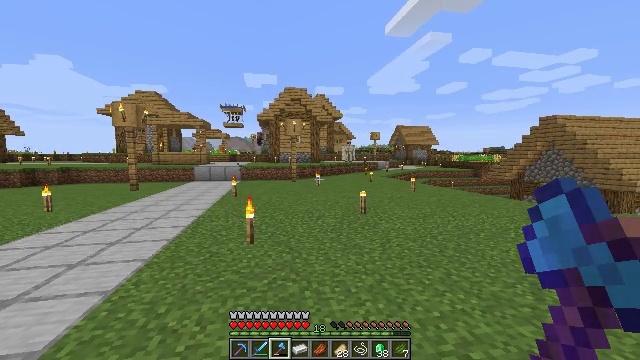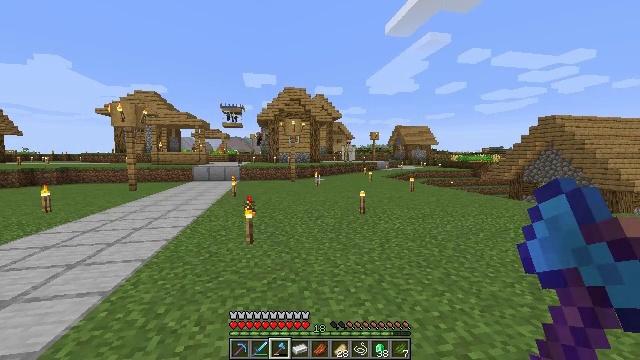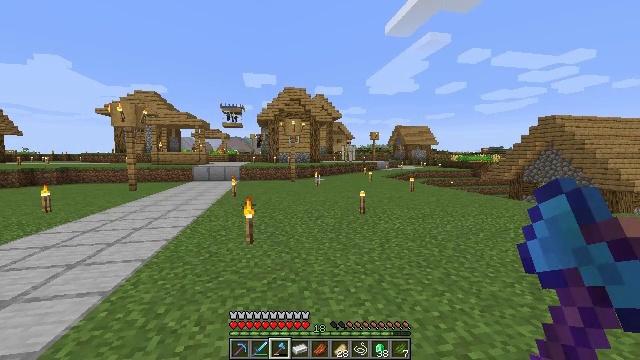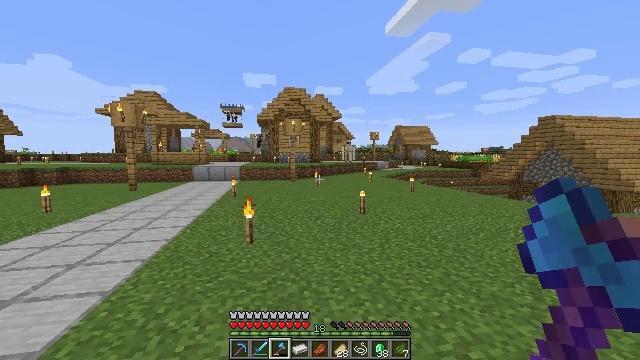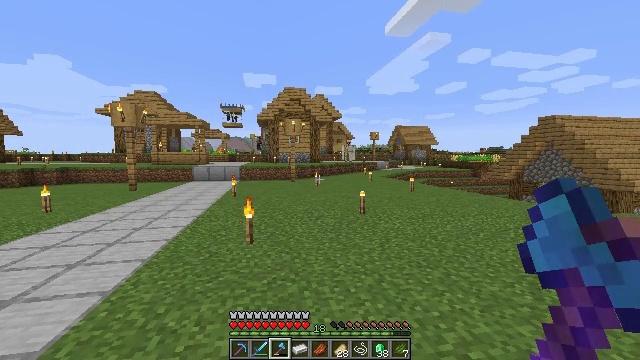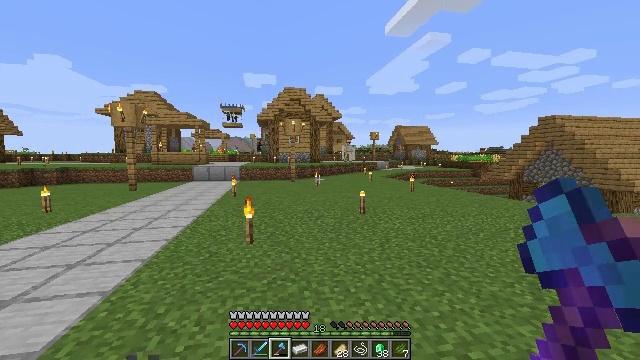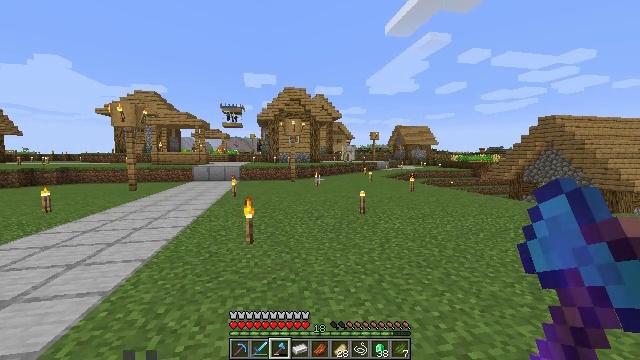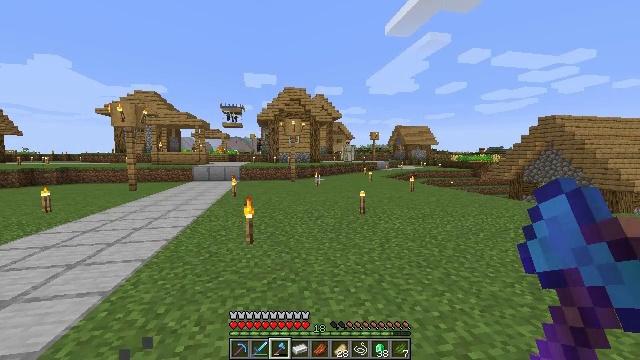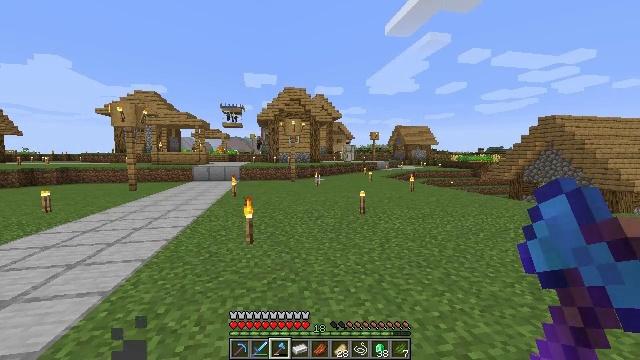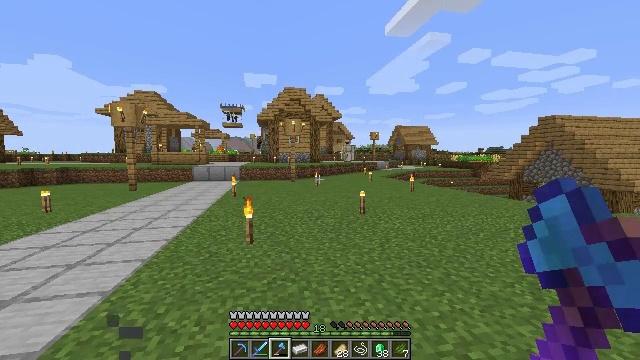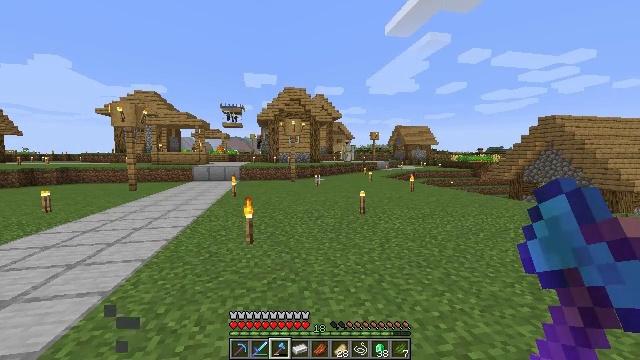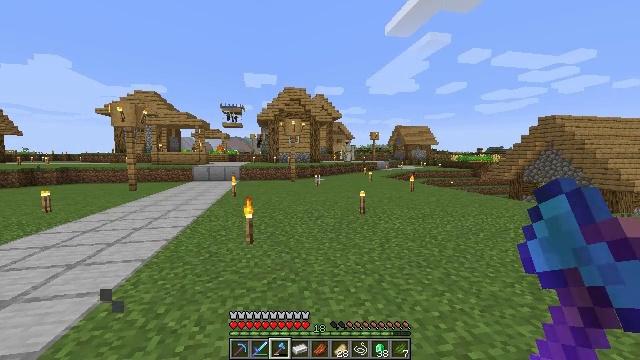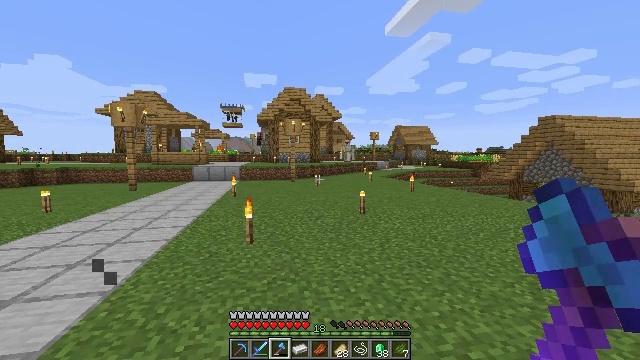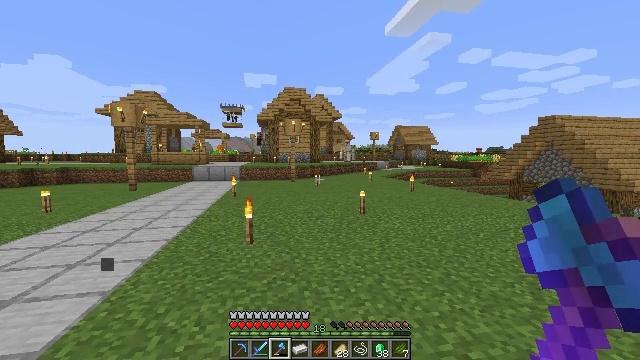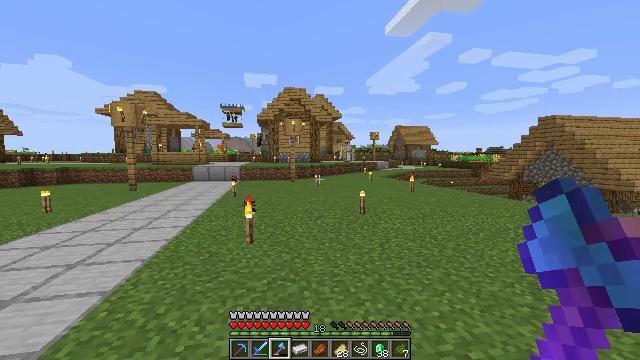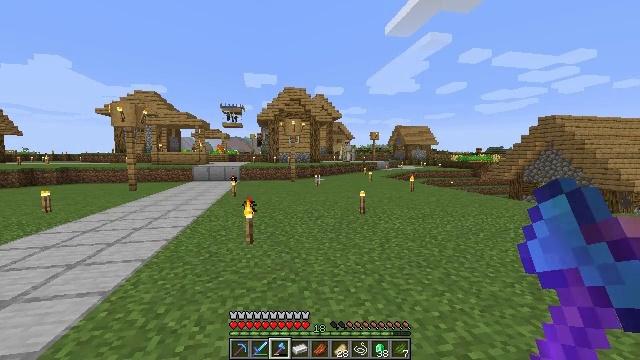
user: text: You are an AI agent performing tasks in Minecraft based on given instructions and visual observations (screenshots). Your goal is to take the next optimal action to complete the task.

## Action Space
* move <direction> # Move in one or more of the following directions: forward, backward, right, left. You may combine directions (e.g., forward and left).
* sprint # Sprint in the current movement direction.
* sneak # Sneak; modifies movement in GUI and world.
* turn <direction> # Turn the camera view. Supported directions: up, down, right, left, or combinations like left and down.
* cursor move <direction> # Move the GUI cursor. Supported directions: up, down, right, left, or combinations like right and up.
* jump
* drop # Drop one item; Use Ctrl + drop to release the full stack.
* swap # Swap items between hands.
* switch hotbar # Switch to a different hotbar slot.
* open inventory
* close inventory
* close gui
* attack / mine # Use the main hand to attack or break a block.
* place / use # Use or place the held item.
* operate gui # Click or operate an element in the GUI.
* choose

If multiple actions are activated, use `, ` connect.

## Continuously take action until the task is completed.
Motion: motion action
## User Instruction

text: Craft a green dye.
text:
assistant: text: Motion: no_op
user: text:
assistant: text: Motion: no_op
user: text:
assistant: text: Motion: no_op
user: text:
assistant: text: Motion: no_op
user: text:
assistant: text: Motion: no_op
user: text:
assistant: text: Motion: no_op
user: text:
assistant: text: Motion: no_op
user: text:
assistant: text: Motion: no_op
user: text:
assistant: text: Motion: no_op
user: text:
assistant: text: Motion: no_op
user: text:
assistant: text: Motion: no_op
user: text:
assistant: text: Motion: no_op
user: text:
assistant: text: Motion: no_op
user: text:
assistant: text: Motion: no_op
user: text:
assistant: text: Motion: no_op
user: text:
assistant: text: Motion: no_op
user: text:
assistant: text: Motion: no_op
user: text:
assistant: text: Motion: no_op
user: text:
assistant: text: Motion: no_op
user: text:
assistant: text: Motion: no_op
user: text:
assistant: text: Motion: no_op
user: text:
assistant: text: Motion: no_op
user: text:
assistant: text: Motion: no_op
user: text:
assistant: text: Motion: no_op
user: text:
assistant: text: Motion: no_op
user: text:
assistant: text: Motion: no_op
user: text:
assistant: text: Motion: no_op
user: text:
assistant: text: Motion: no_op
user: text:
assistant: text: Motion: no_op
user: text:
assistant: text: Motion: no_op